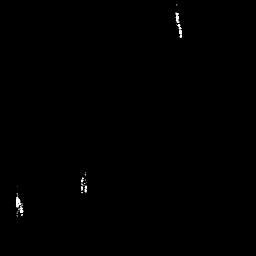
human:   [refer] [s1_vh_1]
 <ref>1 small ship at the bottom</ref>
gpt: <box>[[30, 68, 34, 75, 0]]</box>